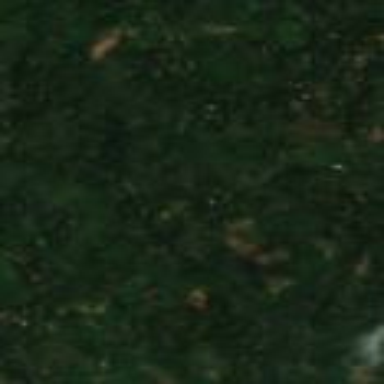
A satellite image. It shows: Orchard growing rubber crops.